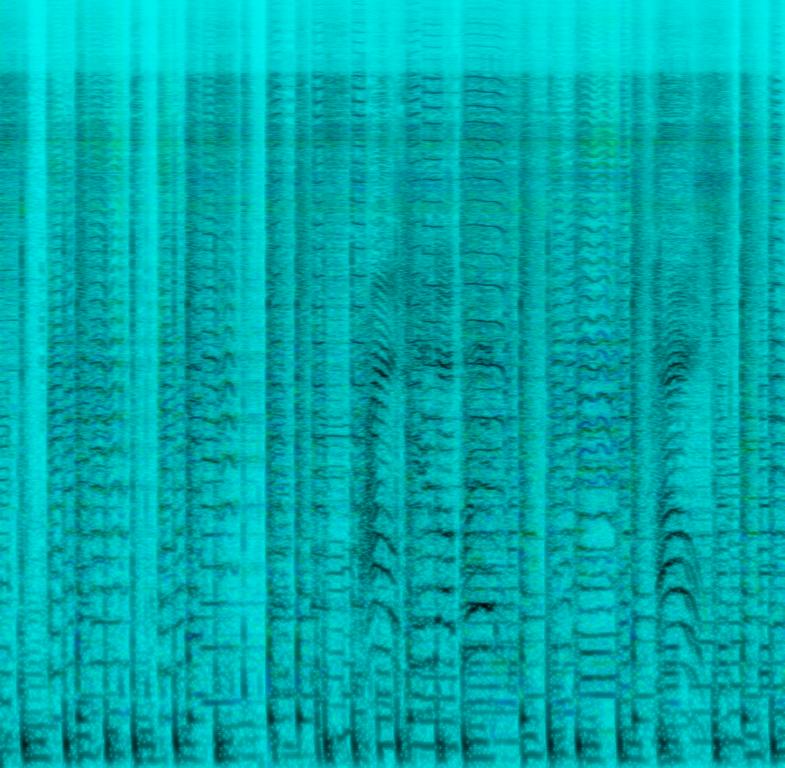
A male vocalist sings this spirited song. The tempo is medium fast with enthusiastic trumpet, funky keyboard harmony, groovy bass lines, slick drumming and piano accompaniment. The song is simple,spirited, enthusiastic, energetic and buoyant. This song is an R&B/Soul.